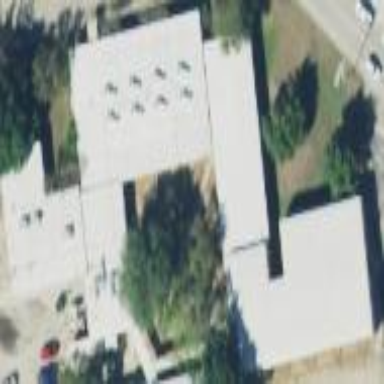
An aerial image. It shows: School building.